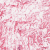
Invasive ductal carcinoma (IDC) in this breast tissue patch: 0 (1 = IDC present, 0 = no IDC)